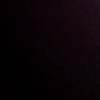
Label: space